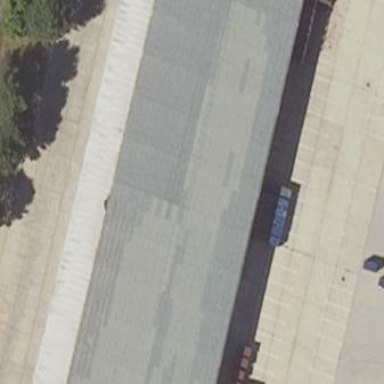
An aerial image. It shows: View of roof of building.